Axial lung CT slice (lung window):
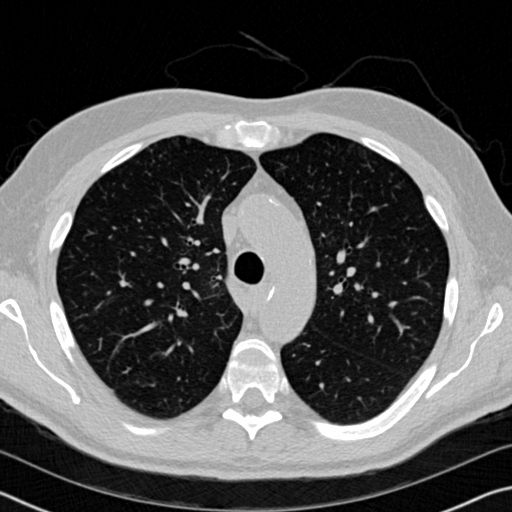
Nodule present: no